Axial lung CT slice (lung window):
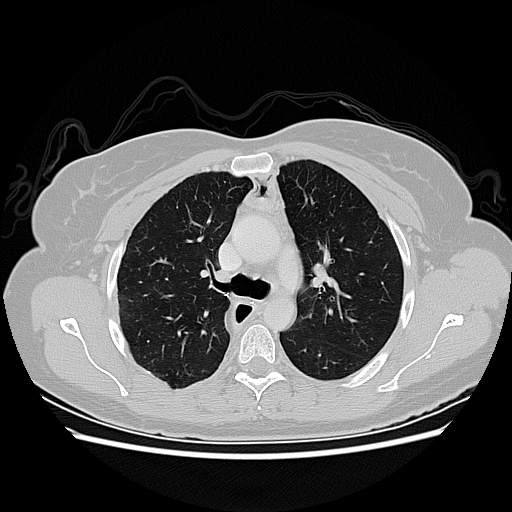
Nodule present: no